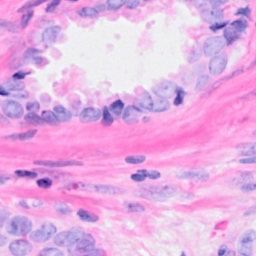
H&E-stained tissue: Breast